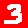
Digit: 3